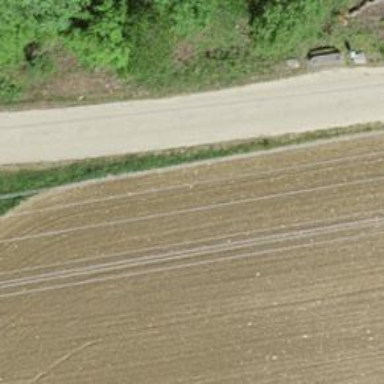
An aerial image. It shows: Passing place on the road.